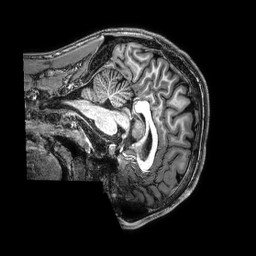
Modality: T1w
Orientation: sagittal
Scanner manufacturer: philips
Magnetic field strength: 3 T
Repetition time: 0.008 s
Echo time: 0.003539 s